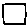
Label: square